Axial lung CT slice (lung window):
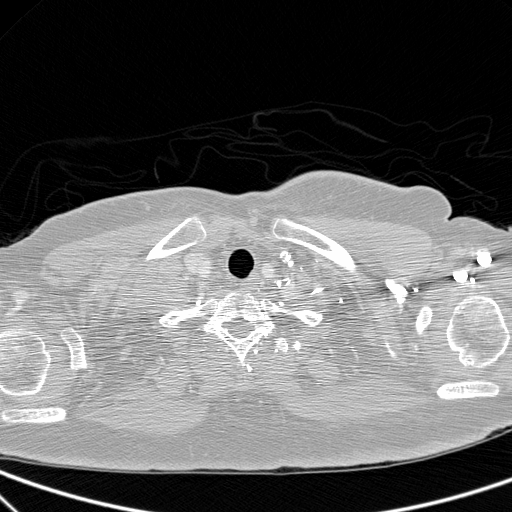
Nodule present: no